Question: My sql string is off just a little bit and I need help to get it exactly right. I have tried a number of strings with no luck. <URL> Concerning the sql, here is a screenshot of what it looks like with just the results:

I want it to only display the value for the most recent DateTime for PRecipeRunning and ERecipeRunning.
<URL>
[Edit, split my two parter into two separate questions. Here is the sql question and I will do another for the visual studio part of it.]
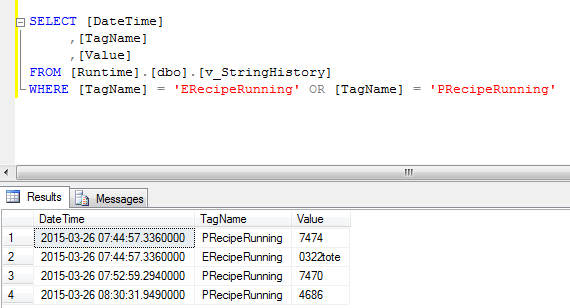
Answer: Here is a query to find the most recent date-time values by TagName
'''
SELECT A.[DateTime]
,A.[TagName]
,A.[Value]
FROM [v_StringHistory] A
INNER JOIN
(SELECT MAX(B.[DateTime]) [MaxDate]
,B.[TagName]
FROM [v_StringHistory] B
GROUP BY B.[TagName]) MD
ON MD.[TagName] = A.[TagName]
AND A.[DateTime] = MD.MaxDate
WHERE A.[TagName] = 'ERecipeRunning'
OR A.[TagName] = 'PRecipeRunning'
'''